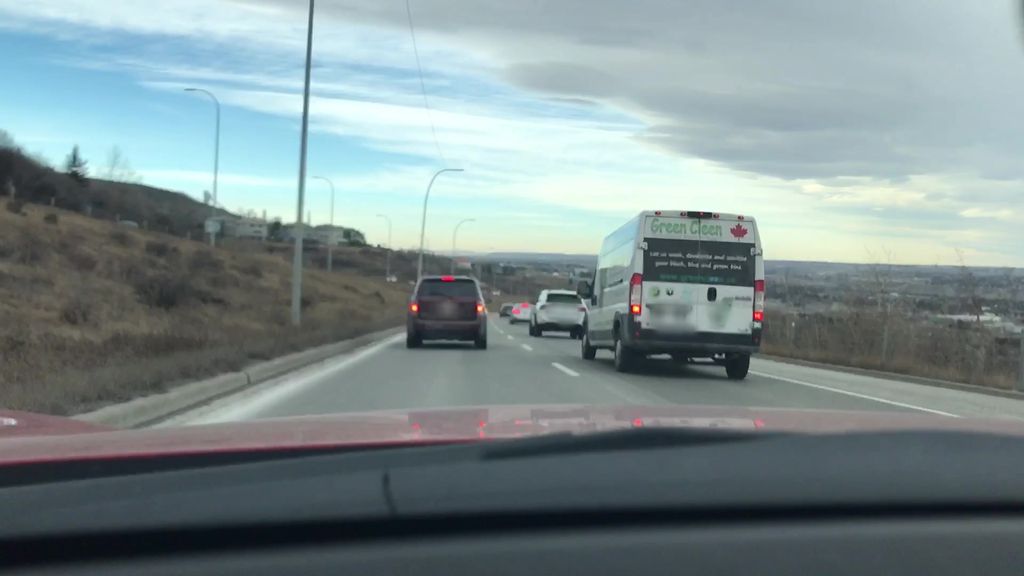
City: calgary